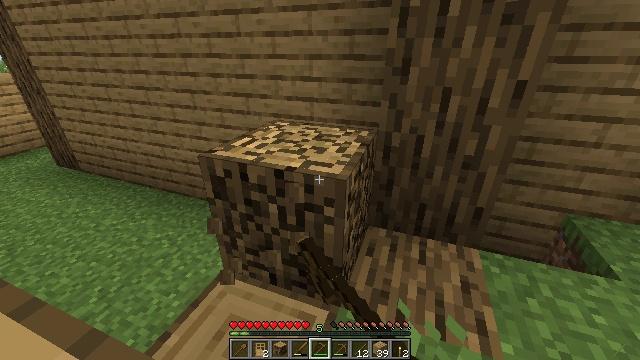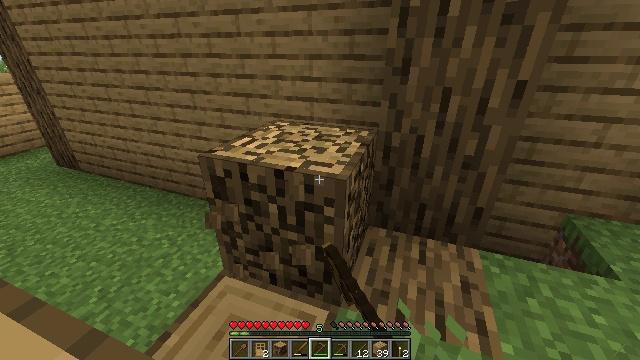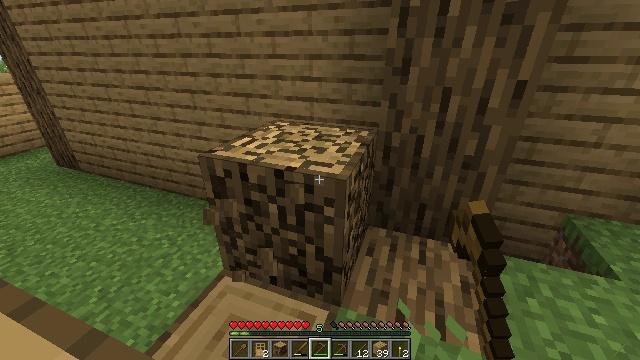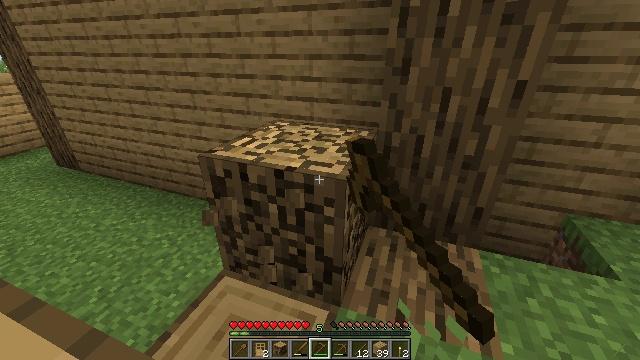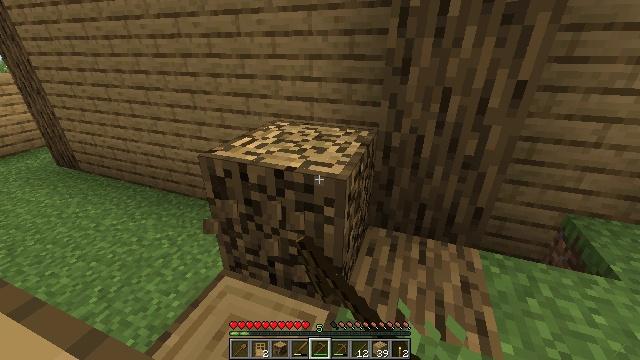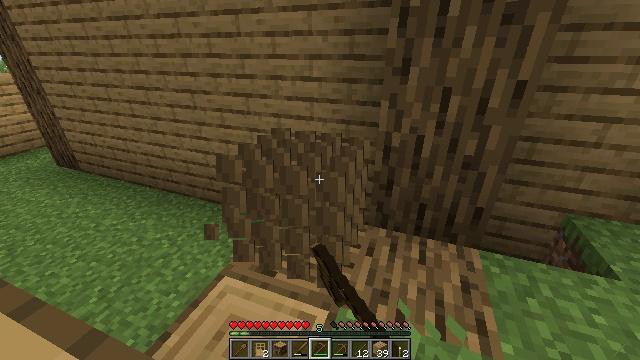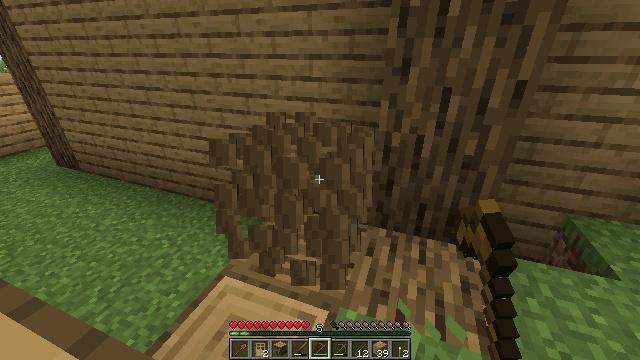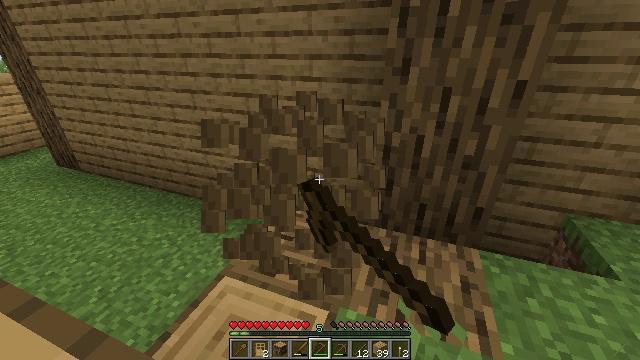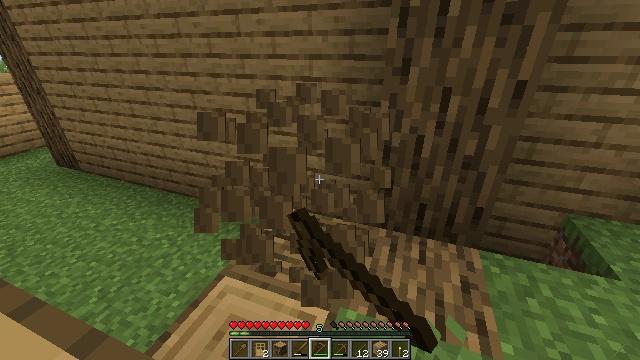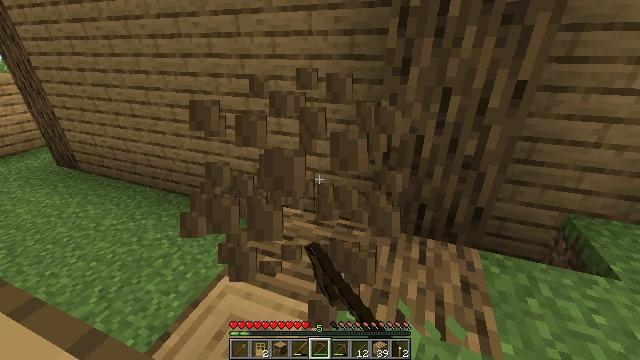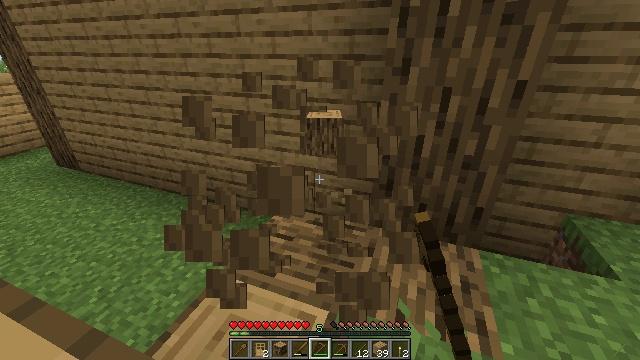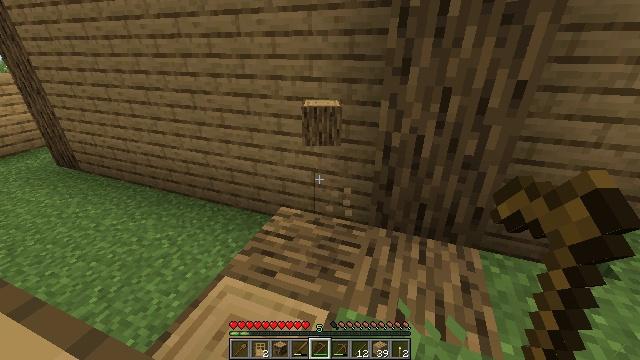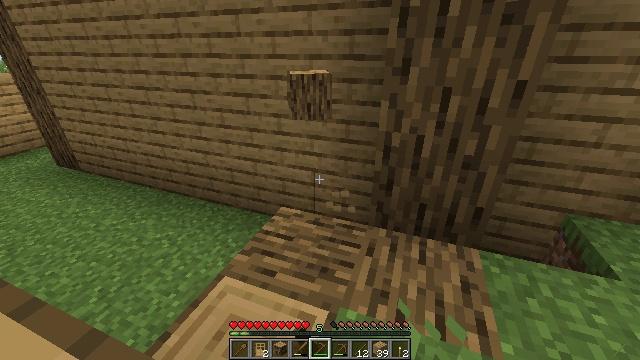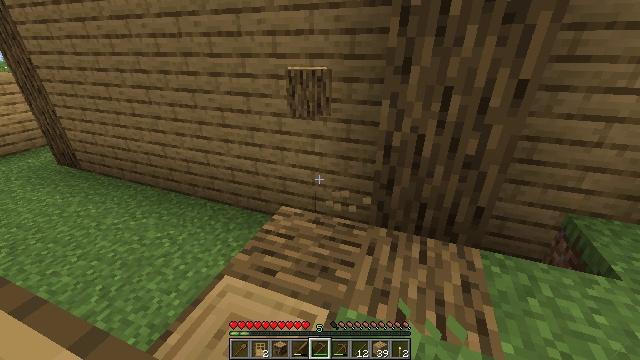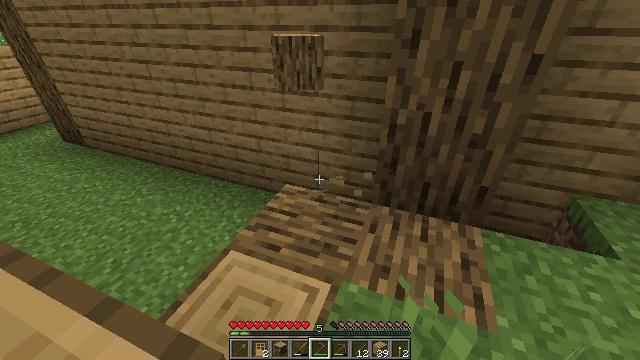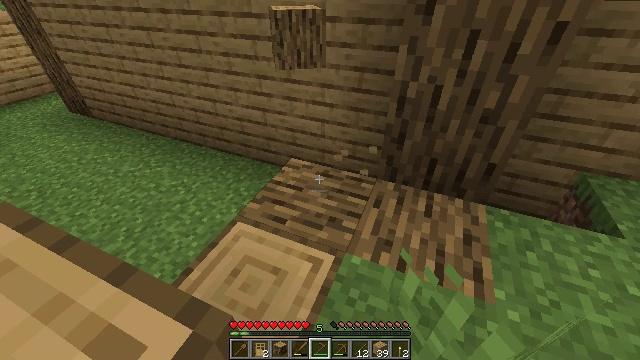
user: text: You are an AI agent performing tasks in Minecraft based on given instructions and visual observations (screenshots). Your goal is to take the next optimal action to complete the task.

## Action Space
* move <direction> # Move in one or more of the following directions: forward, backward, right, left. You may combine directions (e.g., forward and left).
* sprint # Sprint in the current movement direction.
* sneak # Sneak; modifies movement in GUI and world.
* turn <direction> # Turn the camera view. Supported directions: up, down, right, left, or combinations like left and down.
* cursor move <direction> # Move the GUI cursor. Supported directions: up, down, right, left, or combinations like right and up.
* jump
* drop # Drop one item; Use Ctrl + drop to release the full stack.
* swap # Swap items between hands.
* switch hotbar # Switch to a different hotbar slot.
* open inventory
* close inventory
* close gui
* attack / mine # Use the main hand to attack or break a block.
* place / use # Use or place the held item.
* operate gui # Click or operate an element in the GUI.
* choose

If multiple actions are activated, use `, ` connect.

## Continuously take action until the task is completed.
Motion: motion action
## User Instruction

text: Gather oak logs from trees.
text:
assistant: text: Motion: attack / mine
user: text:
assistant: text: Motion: attack / mine
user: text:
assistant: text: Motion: attack / mine
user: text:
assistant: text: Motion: attack / mine
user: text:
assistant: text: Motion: attack / mine
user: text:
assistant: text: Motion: attack / mine
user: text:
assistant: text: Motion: attack / mine
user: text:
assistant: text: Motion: attack / mine
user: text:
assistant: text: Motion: attack / mine
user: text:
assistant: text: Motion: attack / mine
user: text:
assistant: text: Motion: attack / mine
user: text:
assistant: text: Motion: attack / mine
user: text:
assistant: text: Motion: attack / mine
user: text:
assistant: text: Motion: turn down
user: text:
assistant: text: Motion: turn left and down
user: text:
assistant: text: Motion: turn left and down
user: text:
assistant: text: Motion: turn down
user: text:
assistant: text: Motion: turn down
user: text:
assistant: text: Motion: turn down
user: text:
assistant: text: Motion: turn down
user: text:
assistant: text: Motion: no_op
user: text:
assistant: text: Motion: no_op
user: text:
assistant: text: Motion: no_op
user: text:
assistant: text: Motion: no_op
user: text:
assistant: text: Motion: no_op
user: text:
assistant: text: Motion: no_op
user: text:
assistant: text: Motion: no_op
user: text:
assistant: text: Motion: no_op
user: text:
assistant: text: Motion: turn down
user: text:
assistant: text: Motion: turn left and down